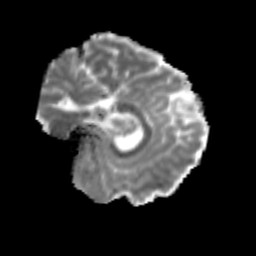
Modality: MD
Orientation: sagittal
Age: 20
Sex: male
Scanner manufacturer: siemens
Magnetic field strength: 3 T
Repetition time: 3.5 s
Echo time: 0.125 s